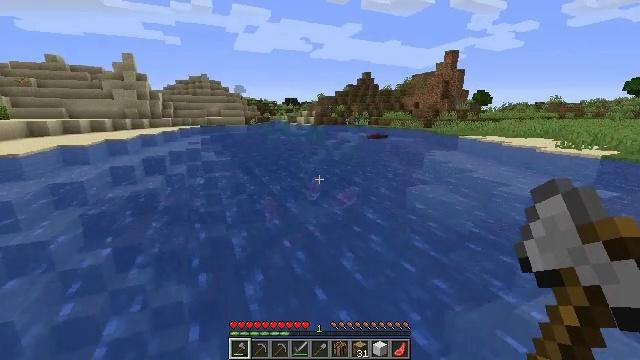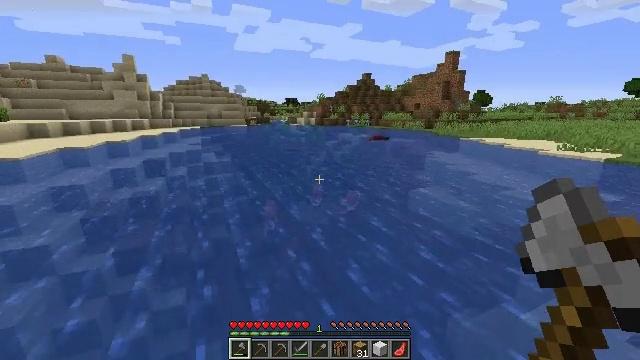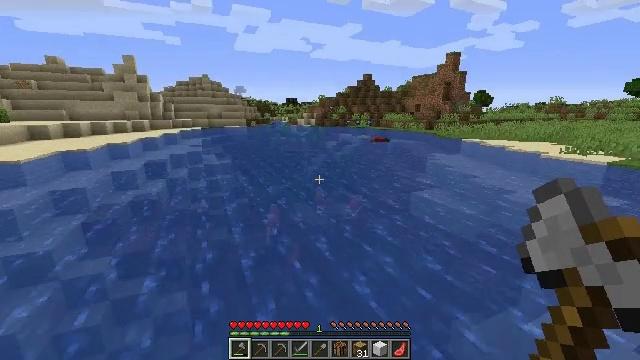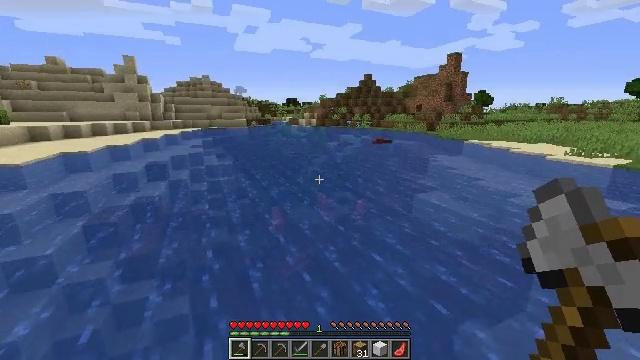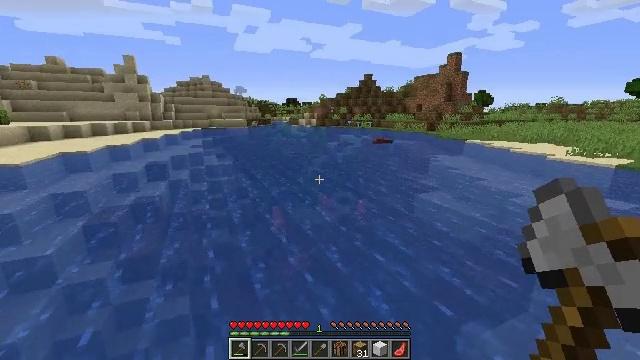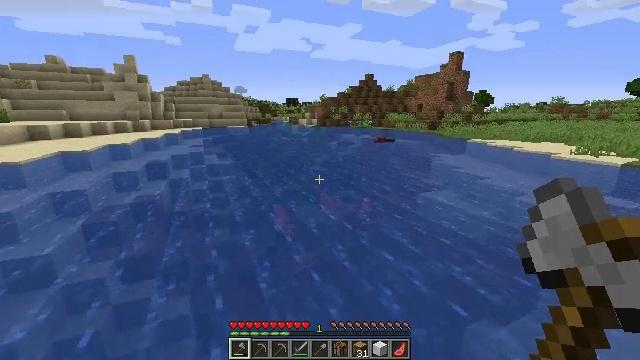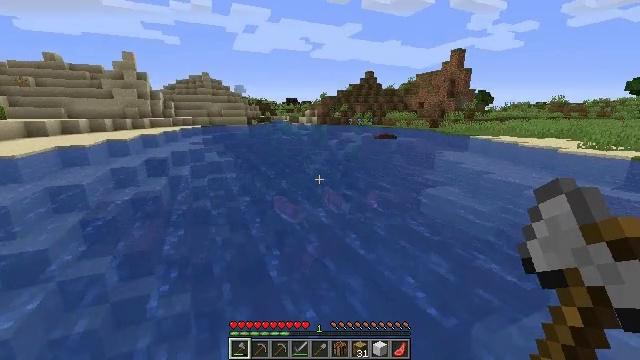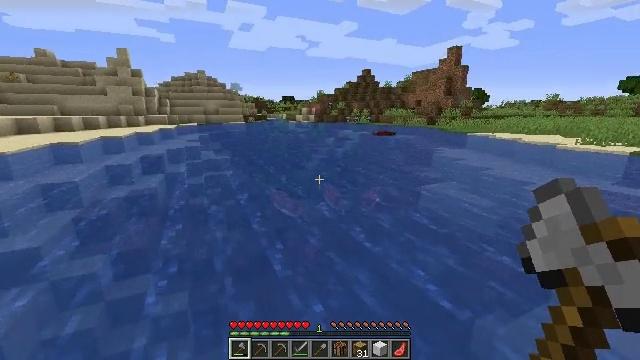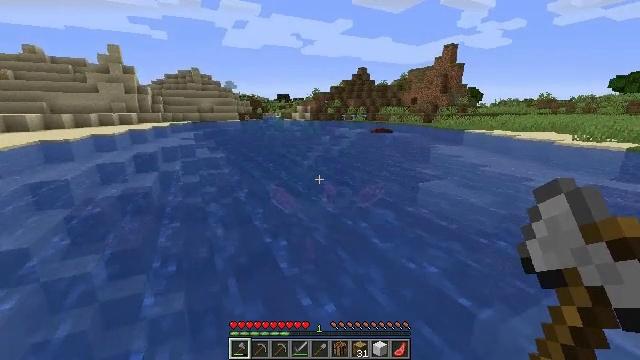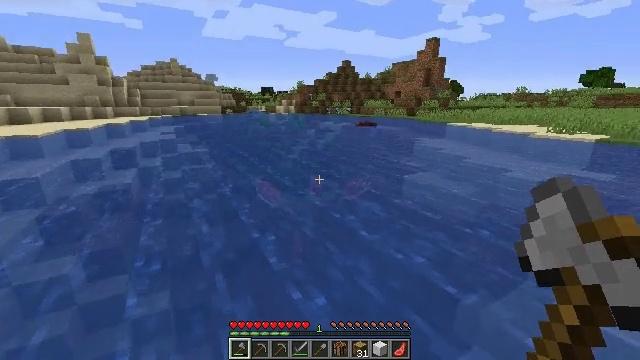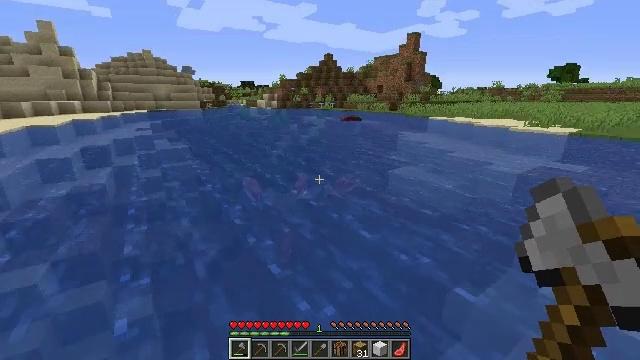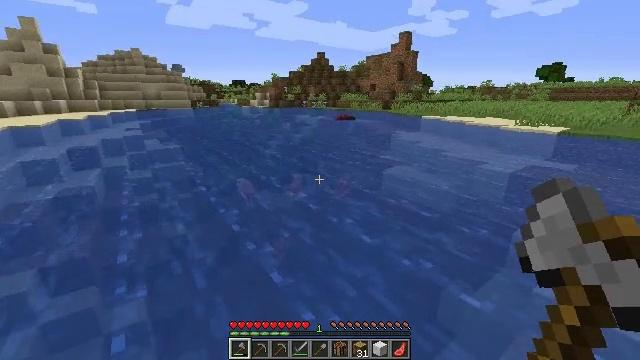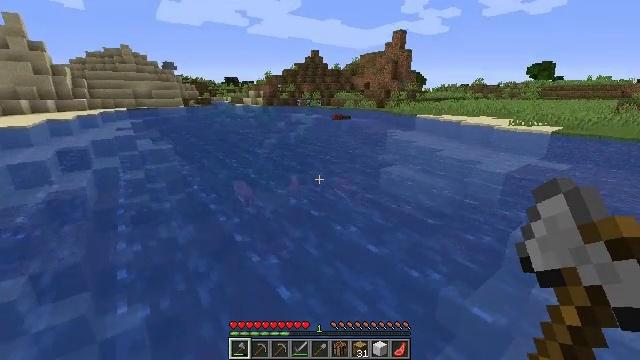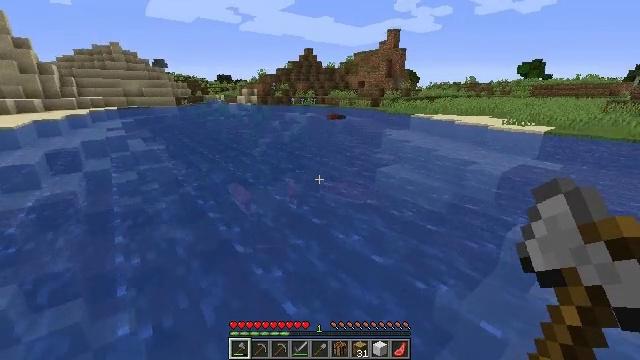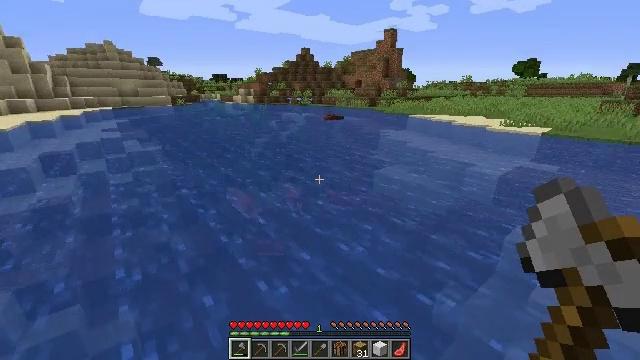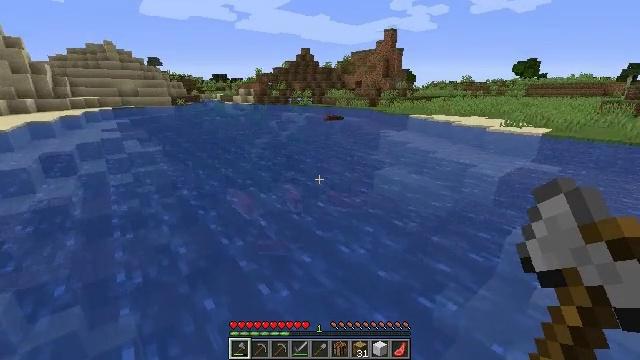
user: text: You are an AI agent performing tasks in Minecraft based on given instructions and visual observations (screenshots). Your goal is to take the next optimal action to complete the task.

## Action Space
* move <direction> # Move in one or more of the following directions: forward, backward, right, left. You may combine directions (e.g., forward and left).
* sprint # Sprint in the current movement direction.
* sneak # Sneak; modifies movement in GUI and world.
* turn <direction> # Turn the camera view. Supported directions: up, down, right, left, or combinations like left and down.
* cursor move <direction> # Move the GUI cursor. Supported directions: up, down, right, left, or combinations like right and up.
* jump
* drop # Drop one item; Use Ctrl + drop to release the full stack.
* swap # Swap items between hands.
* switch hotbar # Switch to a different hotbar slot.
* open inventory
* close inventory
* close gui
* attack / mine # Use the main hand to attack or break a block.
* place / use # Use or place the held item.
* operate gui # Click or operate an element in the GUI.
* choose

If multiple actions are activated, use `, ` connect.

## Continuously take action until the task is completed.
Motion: motion action
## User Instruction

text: Hunt fish.
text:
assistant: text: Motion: move forward and move left, jump
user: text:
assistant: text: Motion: move forward and move left, jump
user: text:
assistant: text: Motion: move forward and move left, jump
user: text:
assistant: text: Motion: move forward and move left, jump
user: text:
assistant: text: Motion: move forward and move left, jump
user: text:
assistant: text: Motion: move forward and move left, jump
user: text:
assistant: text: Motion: move forward and move left, jump
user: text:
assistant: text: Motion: move forward and move left, turn right, jump
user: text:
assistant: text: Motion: move forward and move left, turn right and down, jump
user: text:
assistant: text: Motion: move forward and move left, turn right and down, jump
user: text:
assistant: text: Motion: move forward and move left, turn right, jump
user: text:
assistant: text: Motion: move forward and move left, turn right, jump
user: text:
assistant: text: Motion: move forward and move left, turn right, jump
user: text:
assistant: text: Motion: move forward, jump
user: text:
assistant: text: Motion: move forward, jump
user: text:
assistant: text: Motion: move forward, turn right, jump
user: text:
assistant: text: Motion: move forward, turn right, jump
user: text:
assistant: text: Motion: move forward and move left, turn right, jump
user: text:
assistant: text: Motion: move forward and move left, jump
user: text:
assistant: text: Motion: move forward and move left, jump
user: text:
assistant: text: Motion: move forward and move left, jump
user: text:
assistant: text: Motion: move forward and move left, jump
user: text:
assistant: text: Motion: move forward and move left, jump
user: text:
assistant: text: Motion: move forward and move left, jump
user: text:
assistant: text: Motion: move forward and move left, jump
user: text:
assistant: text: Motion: move forward, jump
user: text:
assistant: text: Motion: move forward, jump
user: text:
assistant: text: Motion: move forward and move right, jump
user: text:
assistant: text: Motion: move forward and move right, jump
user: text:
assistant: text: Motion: move forward and move right, jump